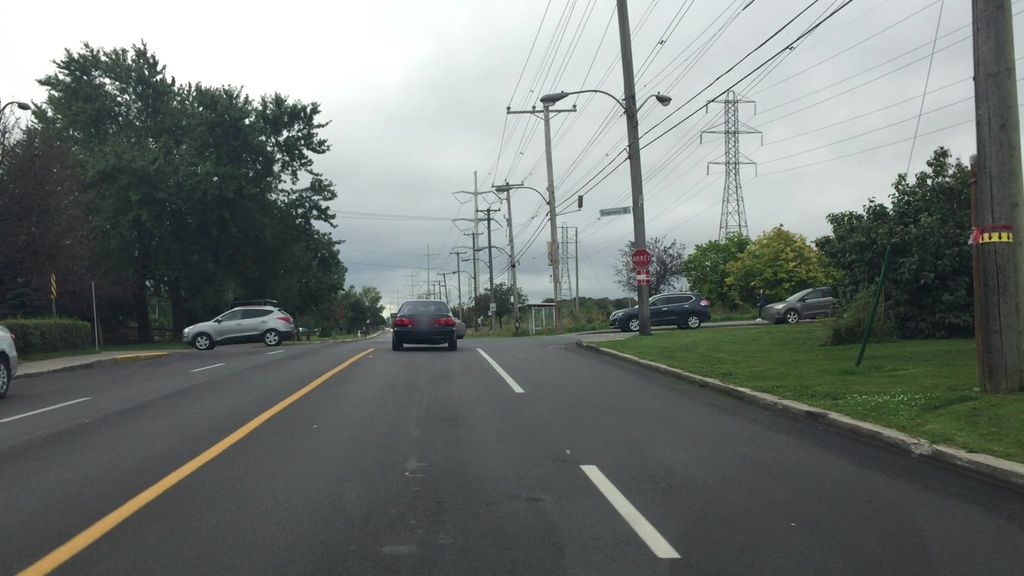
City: montreal